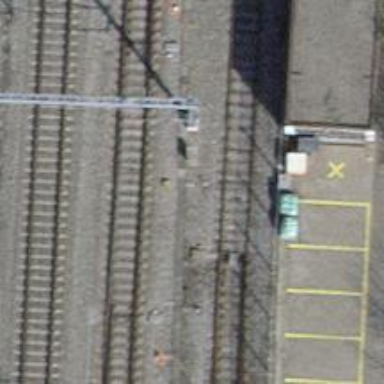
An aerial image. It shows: Single-track electrified railway siding with contact line.